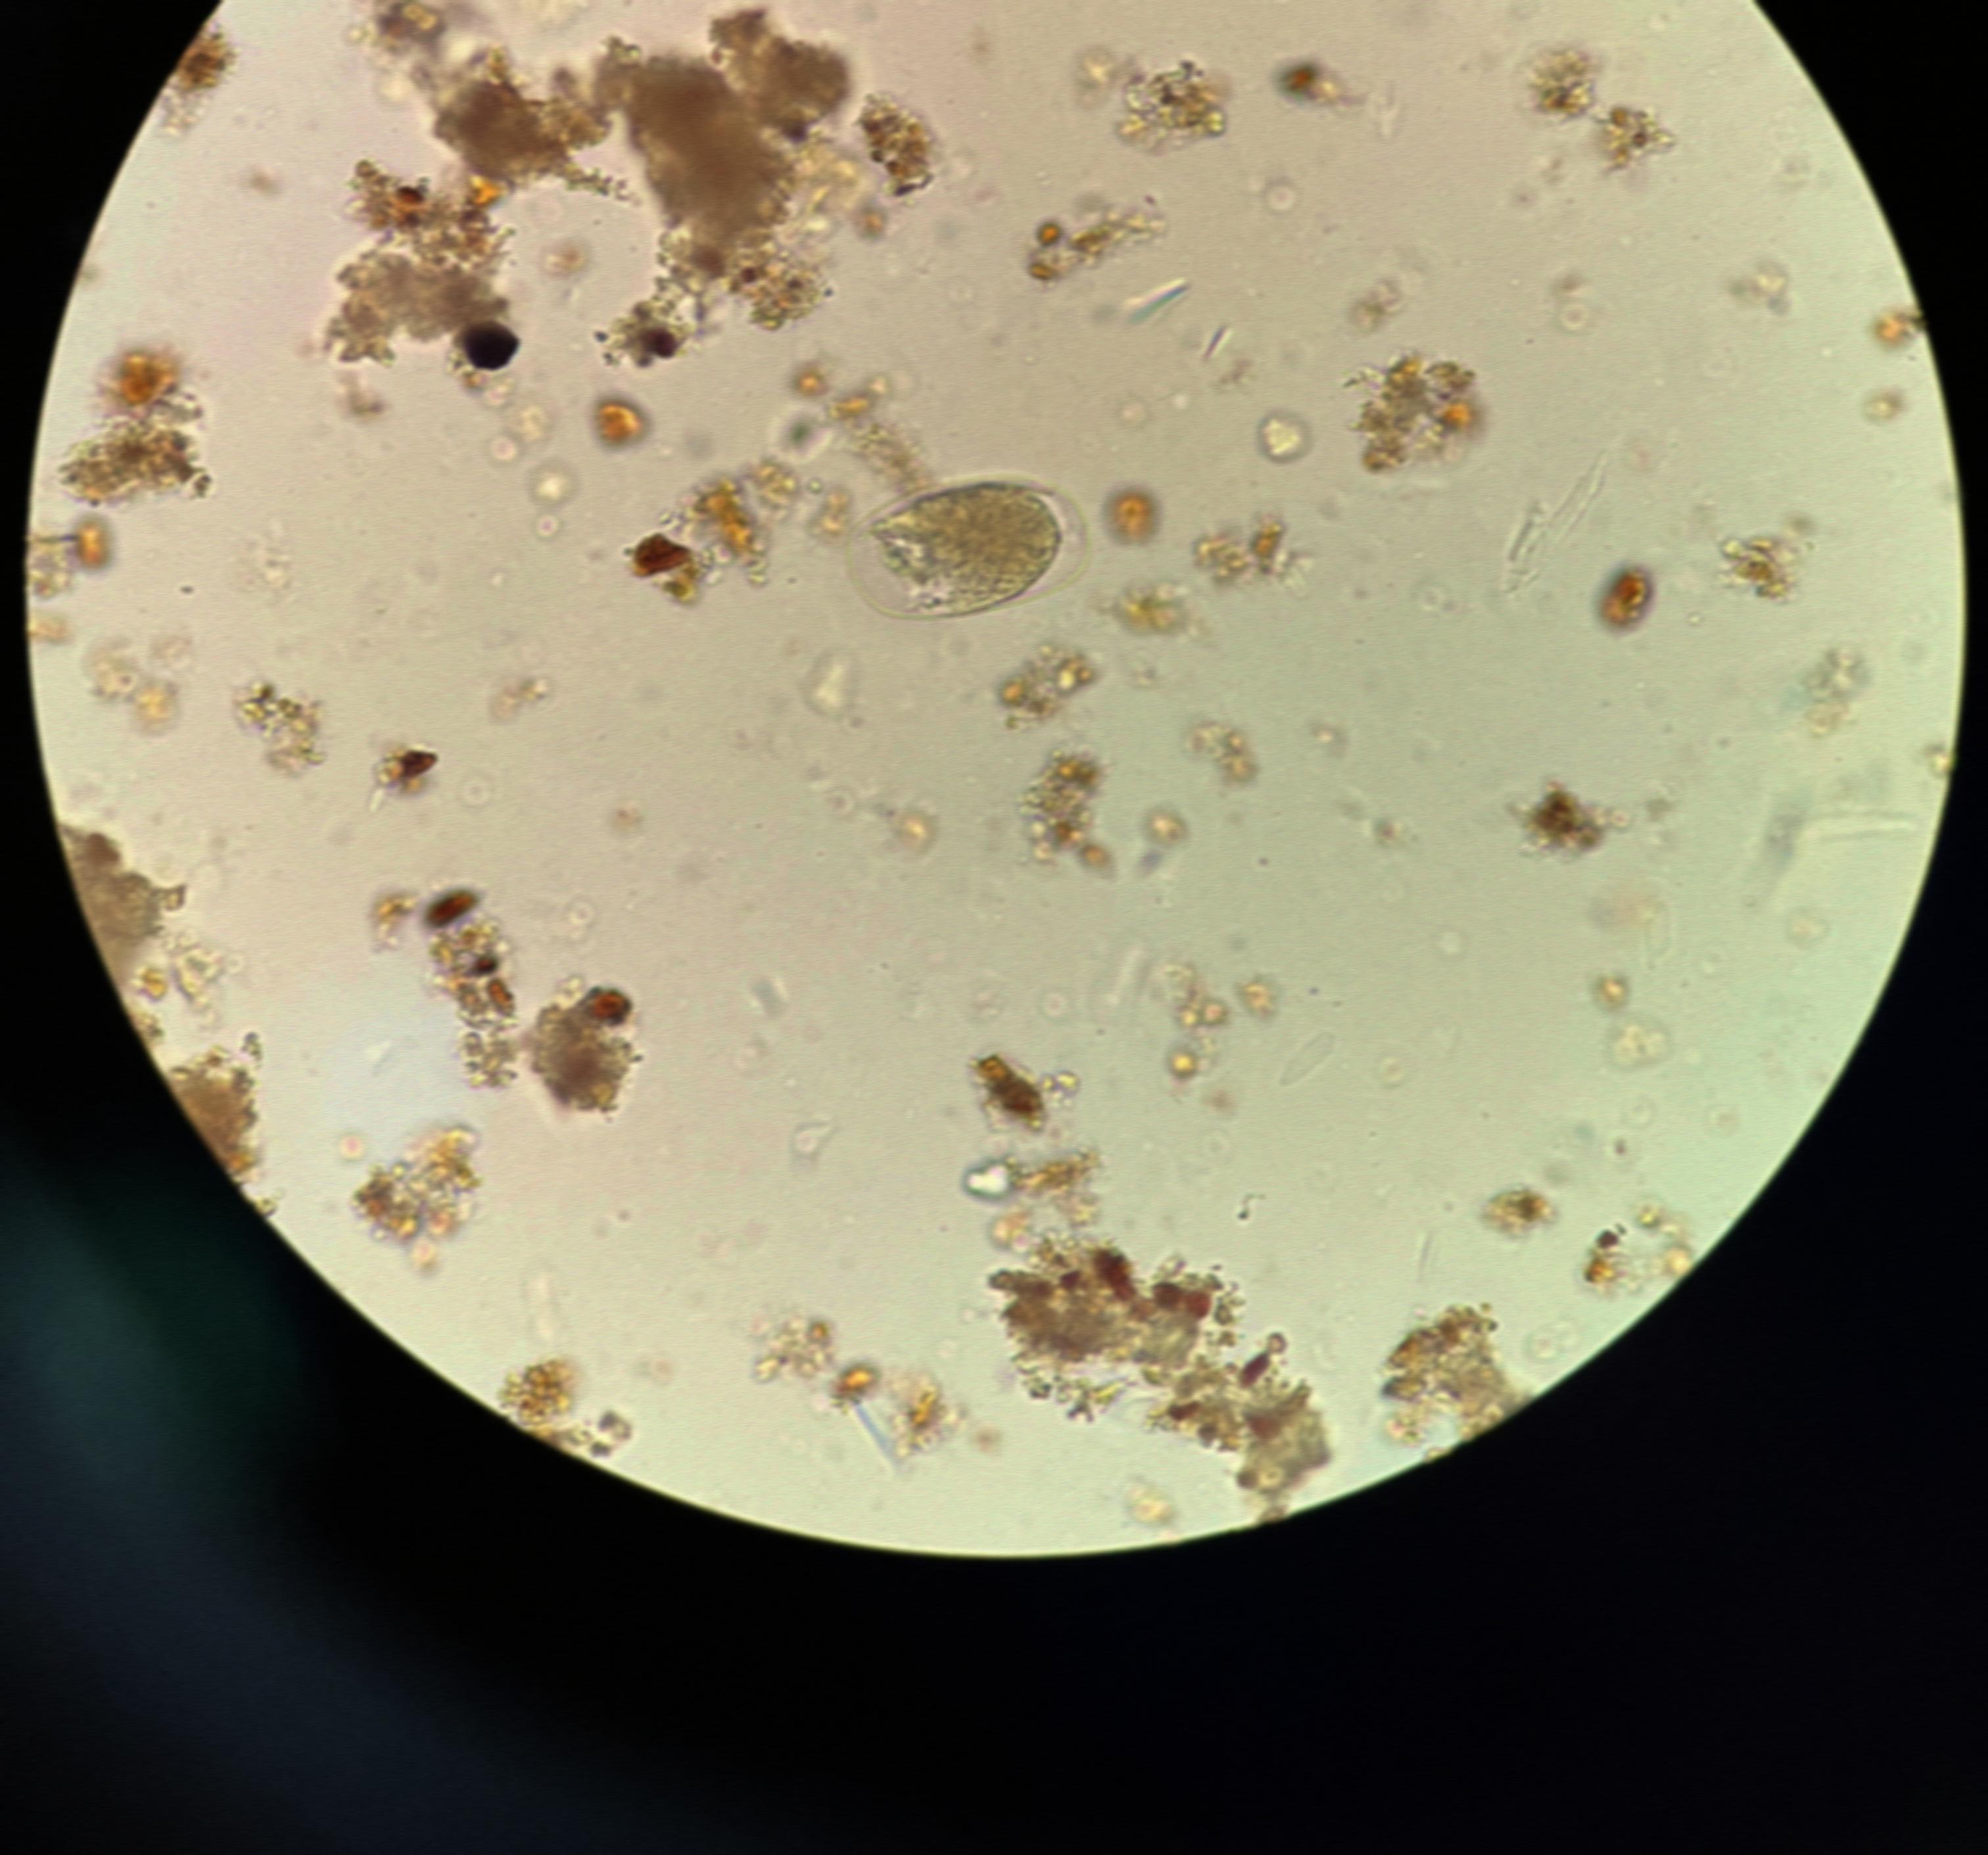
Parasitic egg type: Hookworm egg